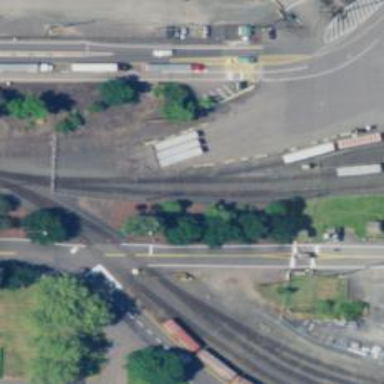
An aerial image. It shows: Railway siding for service.